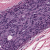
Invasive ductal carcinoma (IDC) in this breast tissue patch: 0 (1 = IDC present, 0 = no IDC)